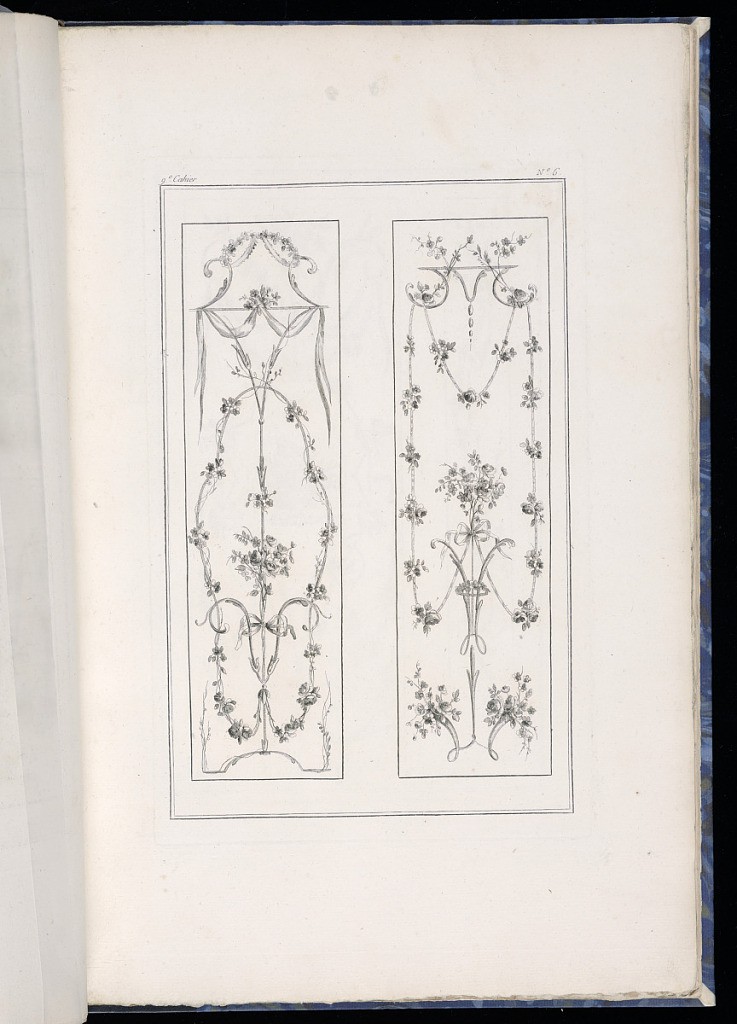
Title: Decorative Panel Designs
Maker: Pierre Ranson, French, 1736–1786
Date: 1777–79
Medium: Etching on paper
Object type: Print
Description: Design for two rectangular decorative panels featuring arabesque motifs including scrolling acanthus leaves (rinceaux), flowers, festoons of flowers, ribbons, and fleurons. The plate is numbered.